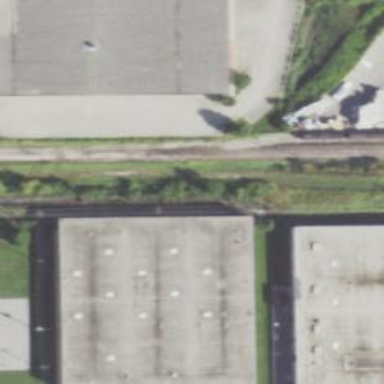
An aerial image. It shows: Disused railway siding.